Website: crate-barrel
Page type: gifting
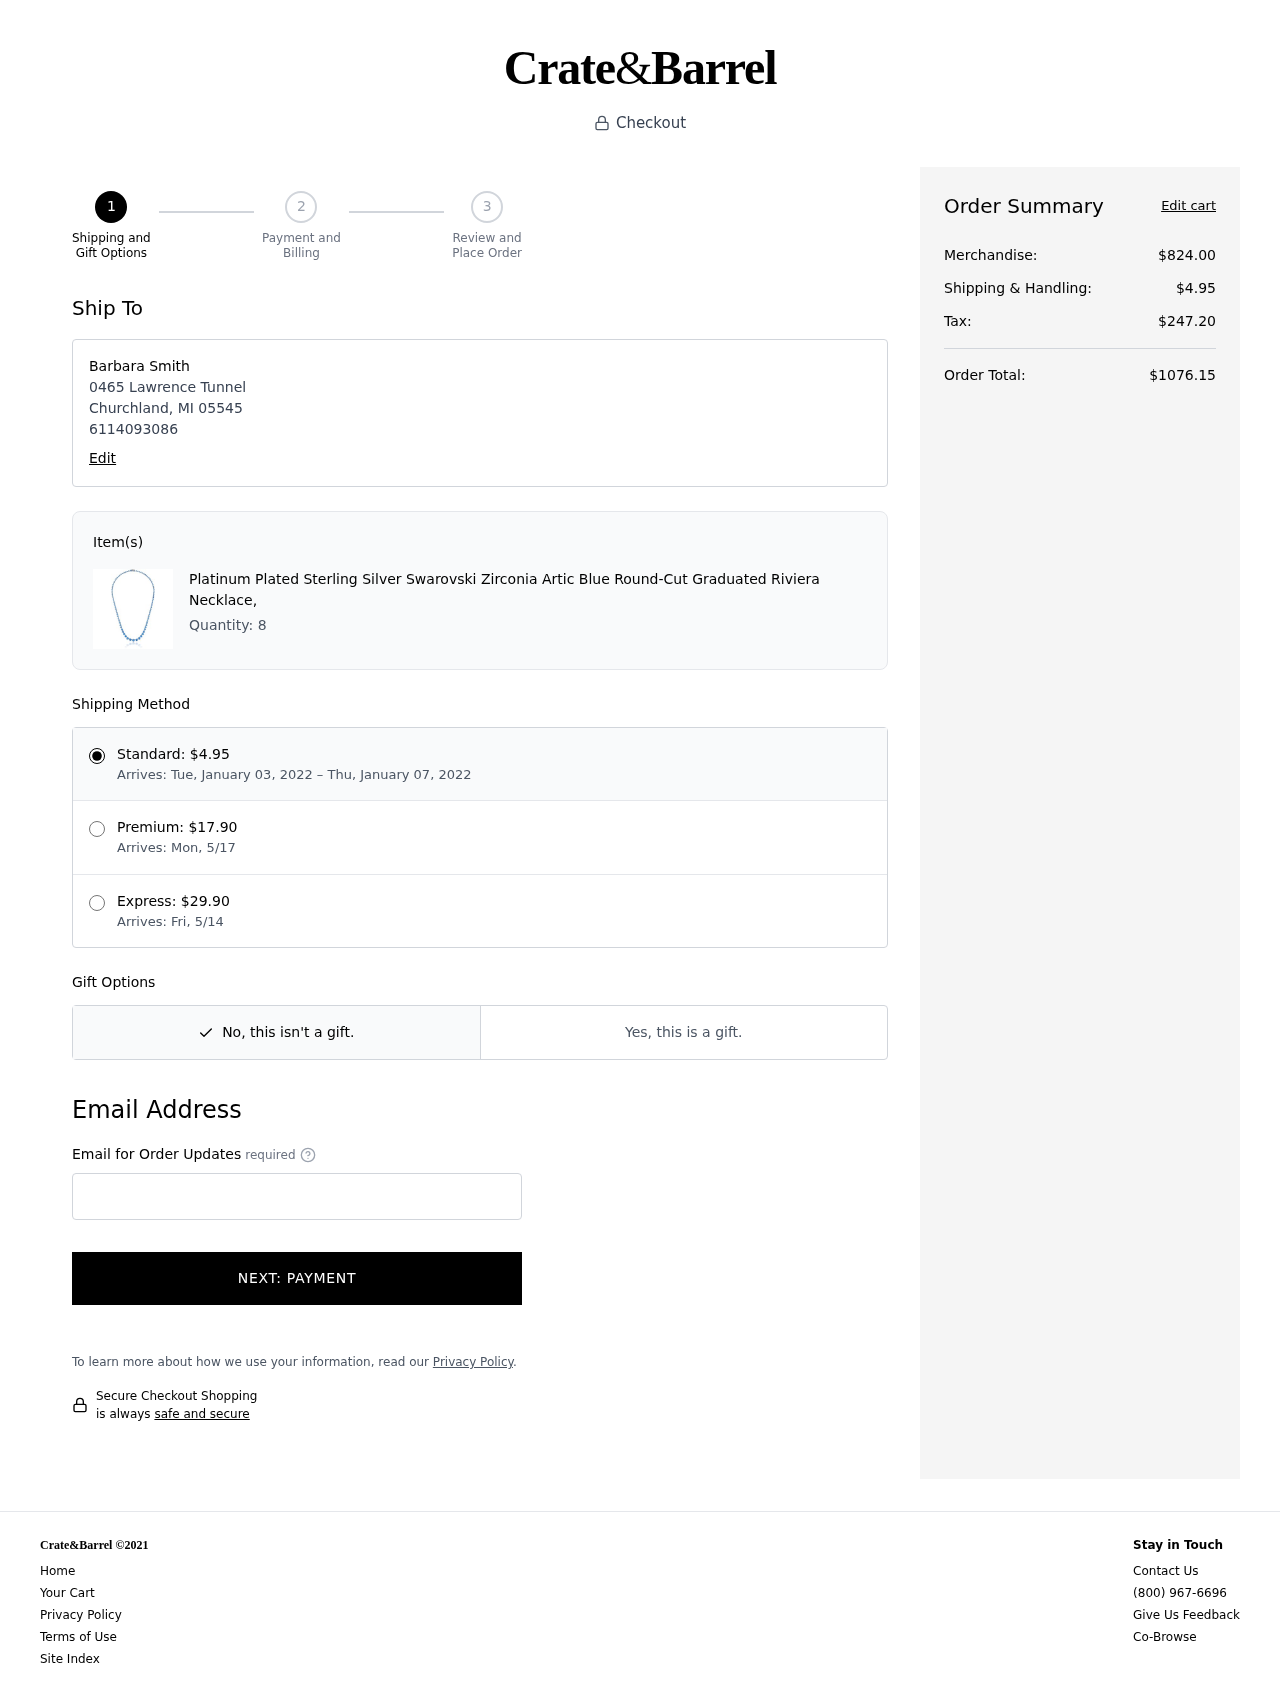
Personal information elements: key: PII_CITY
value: Churchland
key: PII_FULLNAME
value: Barbara Smith
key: PII_PHONE
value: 6114093086
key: PII_POSTCODE
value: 05545
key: PII_STATE_ABBR
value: MI
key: PII_STREET
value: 0465 Lawrence Tunnel
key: PII_EMAIL
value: barbarasmith@hotmail.com
Product elements: key: PRODUCT1_NAME
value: Platinum Plated Sterling Silver Swarovski Zirconia Artic Blue Round-Cut Graduated Riviera Necklace,
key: PRODUCT1_QUANTITY
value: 8
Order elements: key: ORDER_SHIPPING_DATE
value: January 03, 2022
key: ORDER_DELIVERY_DATE
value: January 07, 2022
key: ORDER_SUBTOTAL
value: $824.00
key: ORDER_SHIPPING_COST
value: $4.95
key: ORDER_TAX
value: $247.20
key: ORDER_TOTAL
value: $1076.15